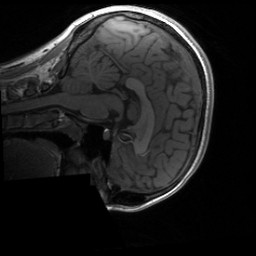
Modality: T1w
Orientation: sagittal
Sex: female